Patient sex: F
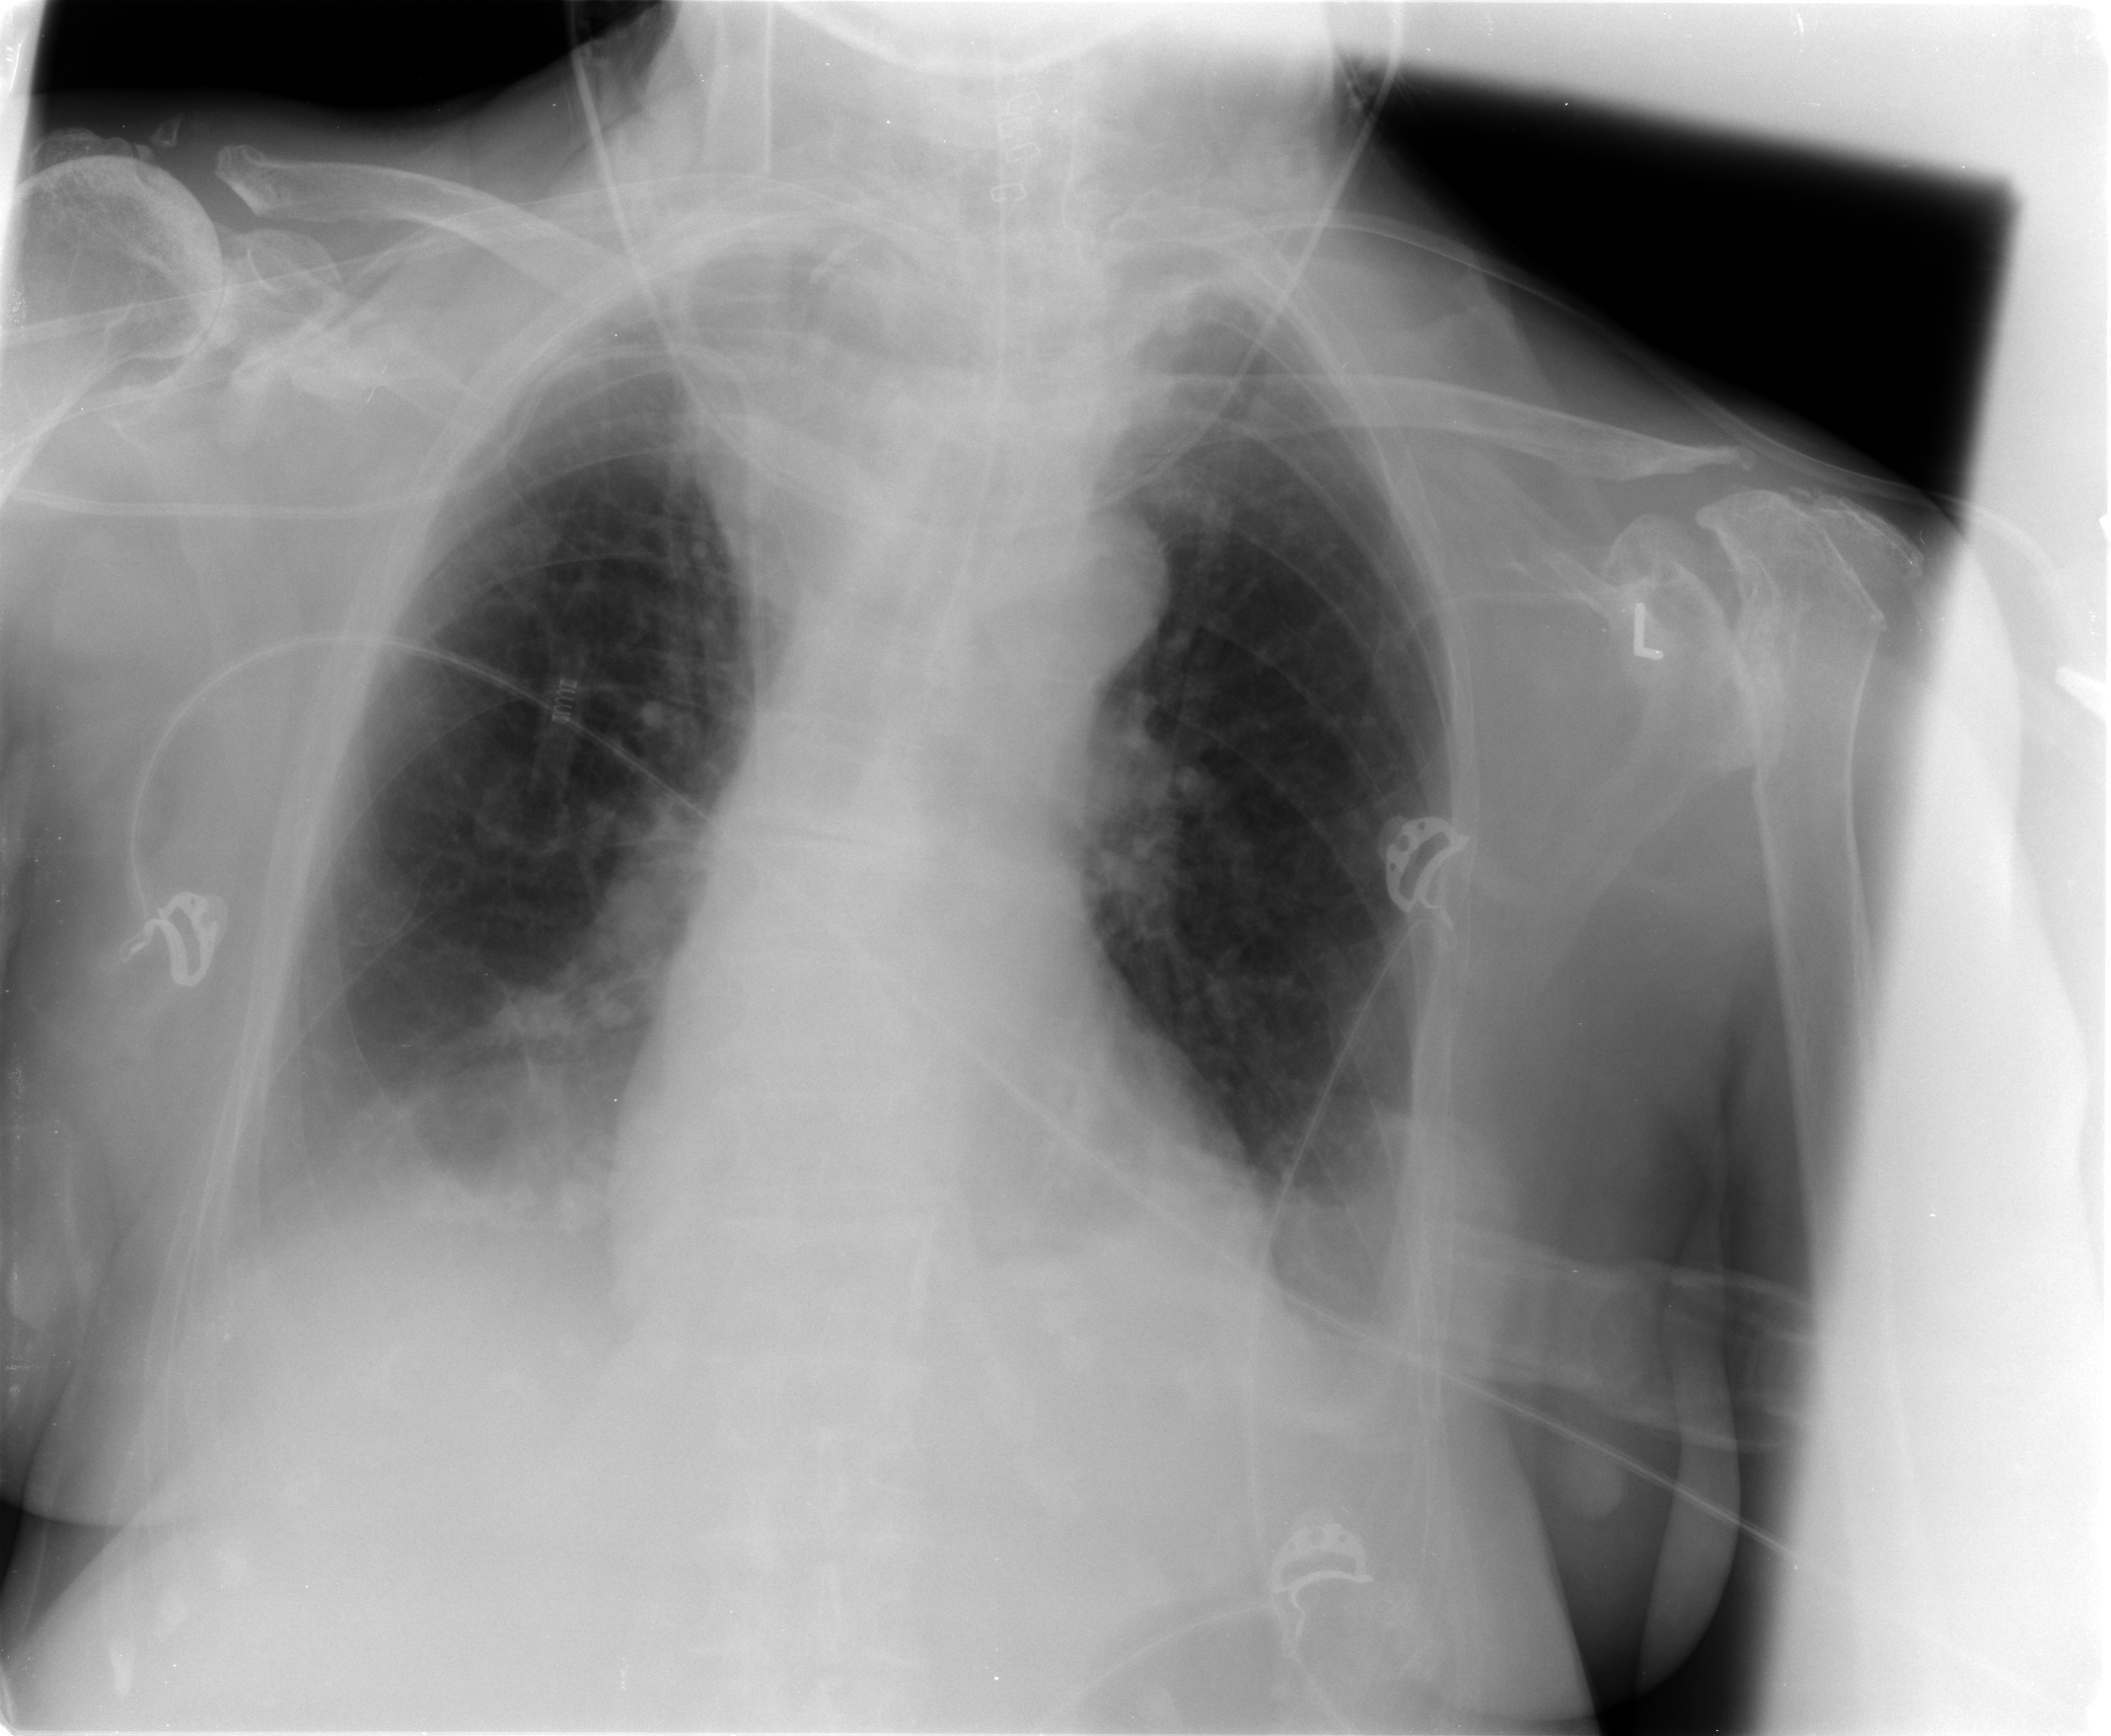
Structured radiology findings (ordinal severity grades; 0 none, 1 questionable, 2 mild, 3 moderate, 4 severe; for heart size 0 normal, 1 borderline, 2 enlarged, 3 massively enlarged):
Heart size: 0
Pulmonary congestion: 0
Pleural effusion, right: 2
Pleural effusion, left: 2
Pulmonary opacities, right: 0
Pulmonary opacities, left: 0
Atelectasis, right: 2
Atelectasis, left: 2